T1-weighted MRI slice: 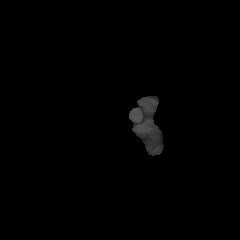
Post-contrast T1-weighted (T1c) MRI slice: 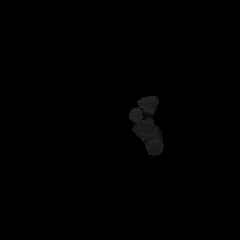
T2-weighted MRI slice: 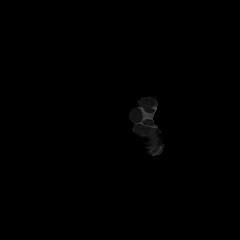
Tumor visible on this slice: no